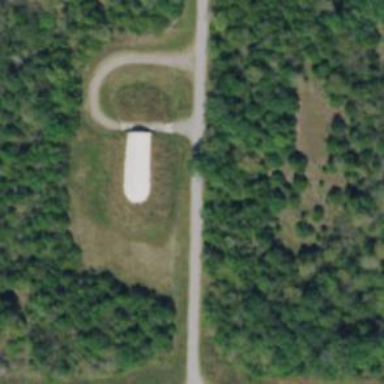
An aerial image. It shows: Military bunker for protection and defense.